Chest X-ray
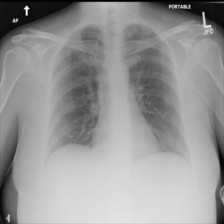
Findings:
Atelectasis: negative
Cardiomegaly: negative
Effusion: negative
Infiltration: positive
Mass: negative
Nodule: negative
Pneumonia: negative
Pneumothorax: negative
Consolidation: negative
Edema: negative
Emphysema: negative
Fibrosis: negative
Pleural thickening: negative
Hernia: negative